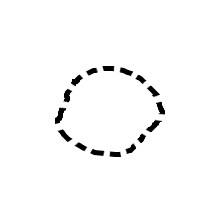
Shape: circle